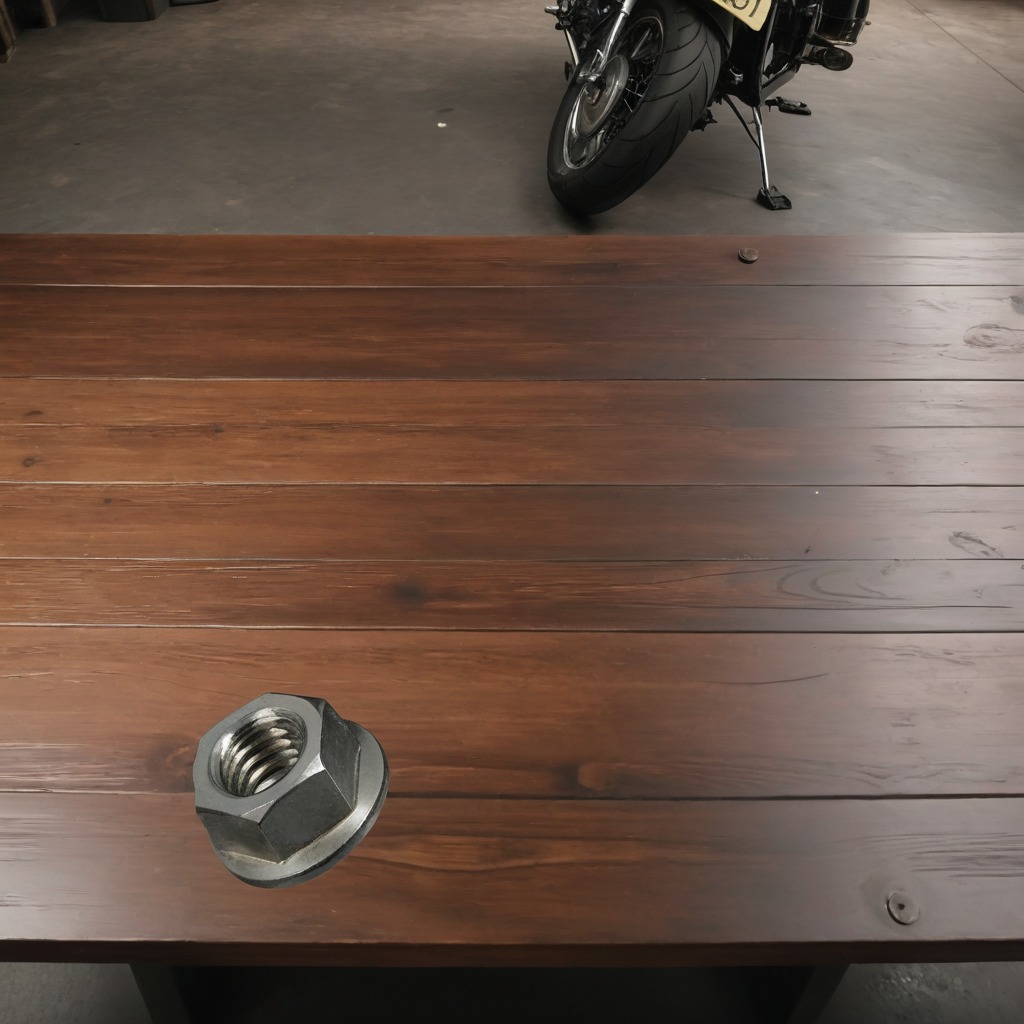
A metal nut is lying on the oil-spilled wooden table in a vintage motorcycle garage.